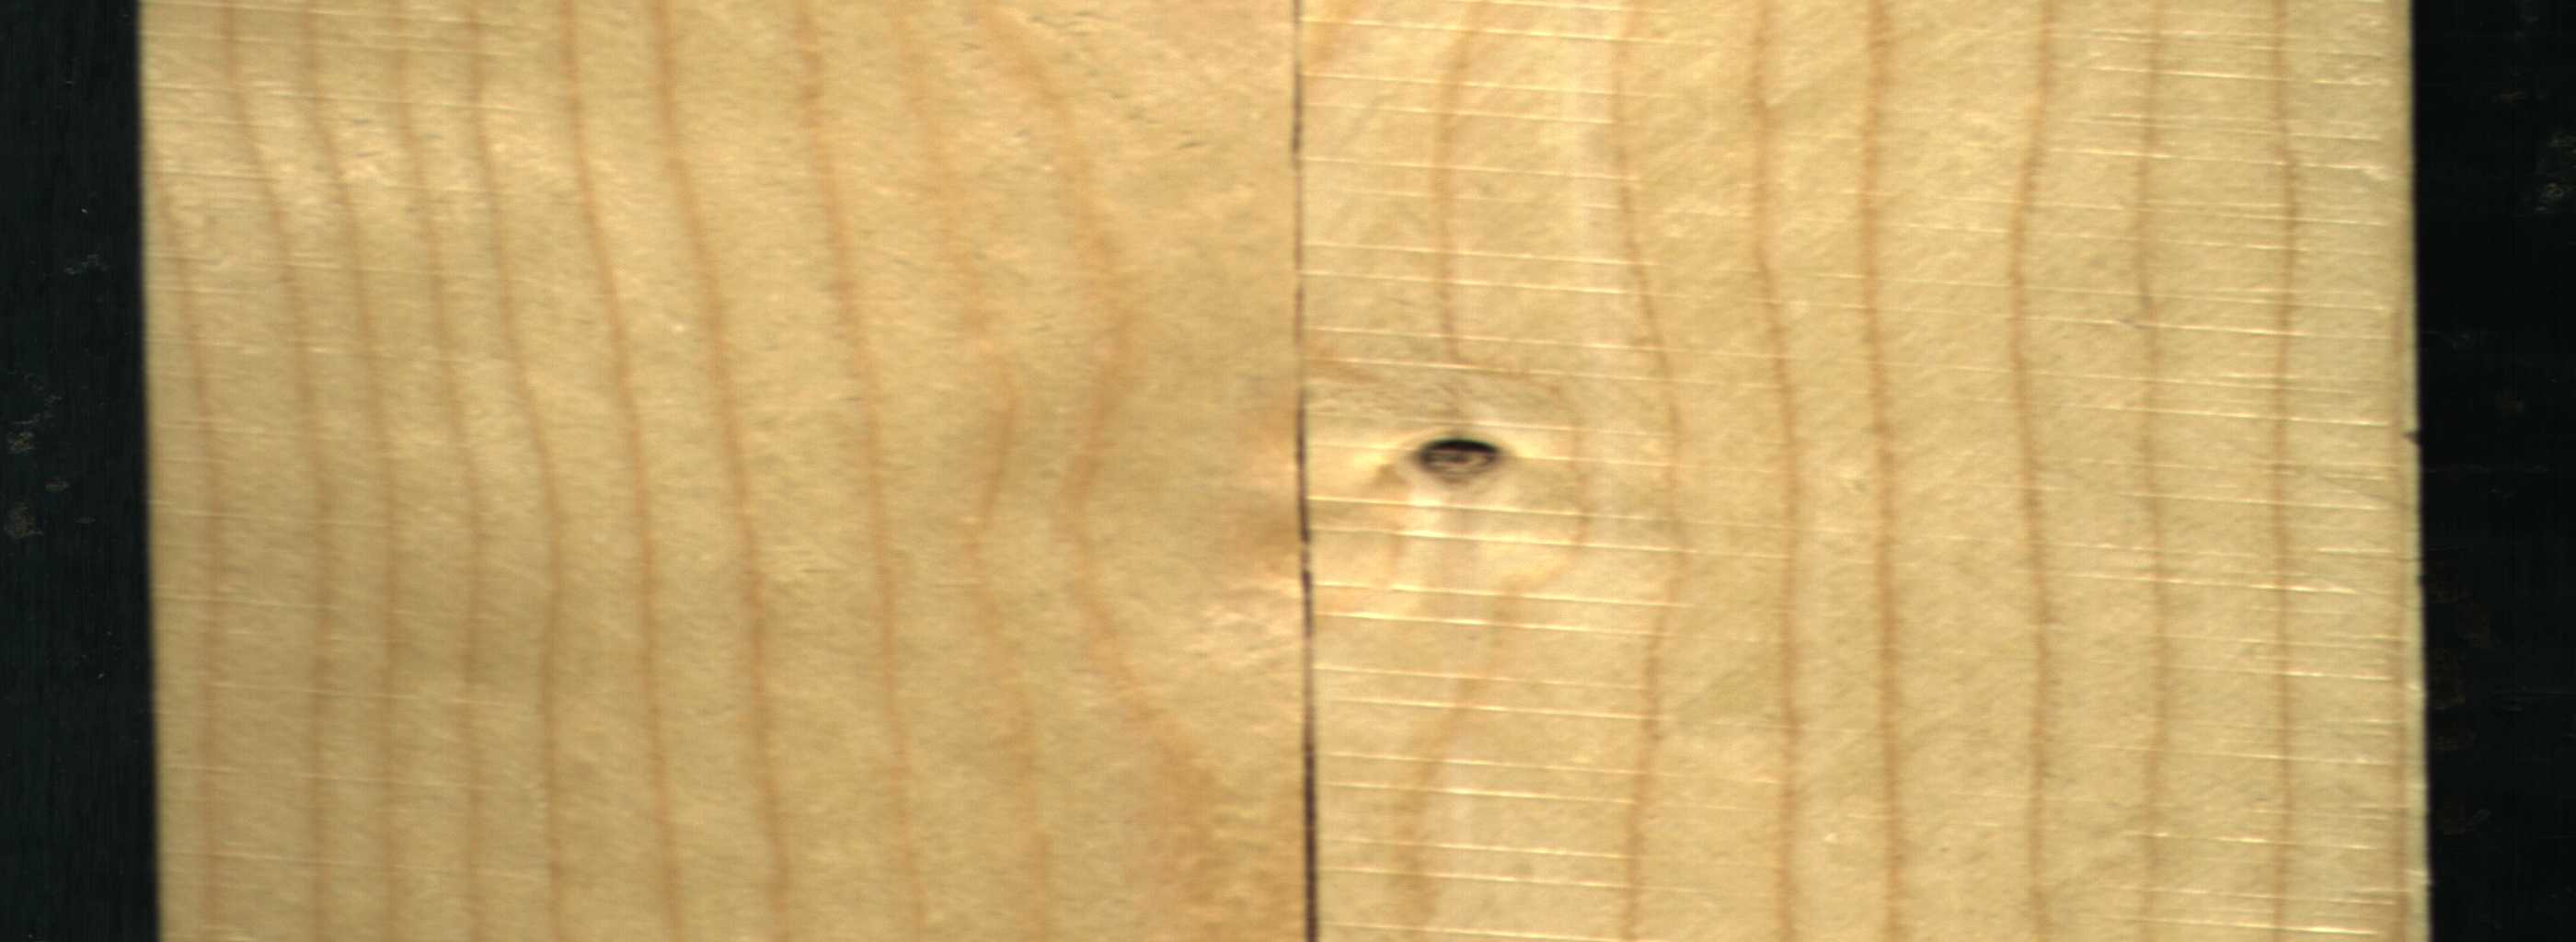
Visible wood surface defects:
Crack
Dead_Knot